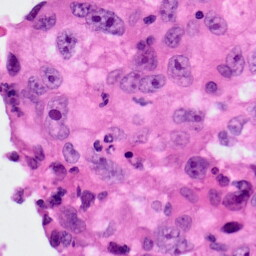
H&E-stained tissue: Lung